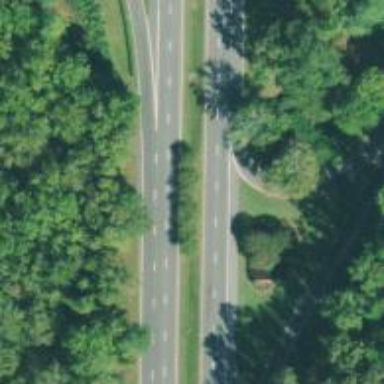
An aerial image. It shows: Asphalt trunk highway.